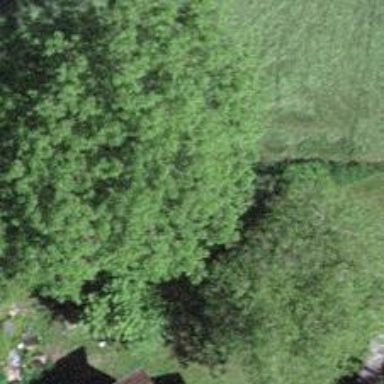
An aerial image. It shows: Agricultural area with broadleaved deciduous trees.